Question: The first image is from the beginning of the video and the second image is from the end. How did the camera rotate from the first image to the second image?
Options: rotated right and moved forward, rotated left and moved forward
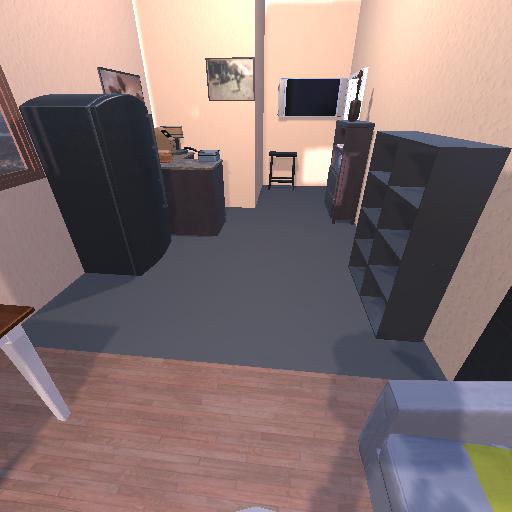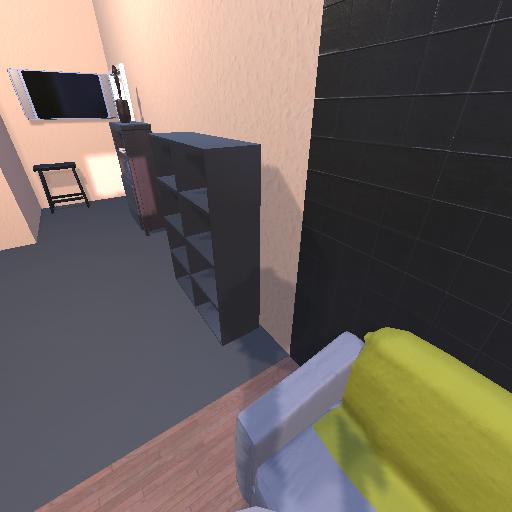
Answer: rotated right and moved forward